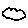
Label: cloud